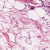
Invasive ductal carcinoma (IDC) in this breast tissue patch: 0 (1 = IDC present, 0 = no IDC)